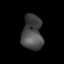
Tissue: lung
Cell type: Epithelial cells
Senescence score: 0.161
Nuclear area (px): 700
Mean DAPI intensity: 72.749